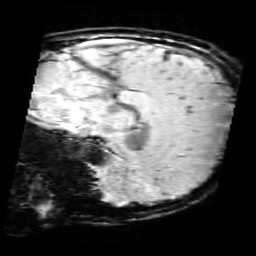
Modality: SWI
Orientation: sagittal
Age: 14
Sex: female
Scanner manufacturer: siemens
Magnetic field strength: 3 T
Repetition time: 0.027 s
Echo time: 0.02 s